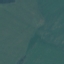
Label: Pasture